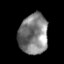
Tissue: prostate
Cell type: T cells
Senescence score: 0.3198
Nuclear area (px): 1145
Mean DAPI intensity: 128.701